Question: My JSON that I want to render as a tree is
'''
{
"productOfferings": [
{
"text": "Mobile subscription with Internet access 2GB and iPad 32GB",
"description": "Joors 2GB mobile broadband and iPad 32GB",
"productOfferings": [
{
"id": 5,
"text": "Ipad with 32 GB storage",
"description": "A iPad 32 GB Product Offering",
"productSpecification": {
"id": 5,
"text": "IPad",
"description": ""
}
},
{
"id": 8,
"text": "Mobile subscription with Sim Card and Internet access 2GB",
"description": "Mobile subscription with Sim Card and Internet access 2GB",
"productSpecification": {
"id": 9,
"text": "Mobile subscription with sim card and Internet access",
"description": "Mobile subscription with sim card and Internet access",
"productSpecifications": [
{
"id": 2,
"text": "Mobile subscription with Sim Card",
"description": "This is the classic Subscription product of a Mobile Network totally void of Services, so it can only be used for accessing a HPLMN. Simply put a MSISDN + SIM"
},
{
"id": 4,
"text": "Mobile Internet access",
"description": "This is a GPRS Service for a Mobile Network Access Product for accessing Internet"
}
]
}
}
]
}
]
}
'''
I want to render a tree with extJS like it does with my json in jsonviewer.stack.hu

I tried doing it with a fiddle but it couldn't be done and several things are strange about the fiddle:
<URL>
When I make the root invisible, it becomes two roots. Very strange. And the displayField can't be set, it must have the name "text" but I can't change my json just because of extJS. I want the text field to have the name "name". And I've been trying to render the produtSpecification like jsonviewer.stack does but it is incomprehesible how to do it. Can you help me?
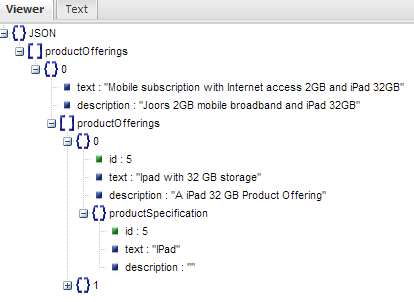
Answer: As a first hint, ids must be unique within the JSON: <URL>